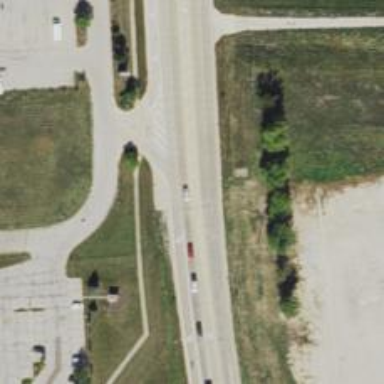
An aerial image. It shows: Primary highway.